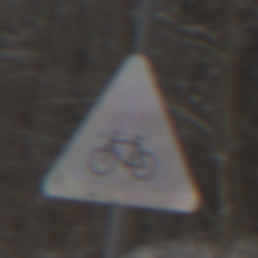
Verkehrszeichen: RadverkehrRechts
Umgebung: Outdoor, Nature
Tageszeit: MorningAfternoon
Wetter: PartlyCloudy
Licht: Natural
Jahreszeit: Winter
Kontrast: HighContrast